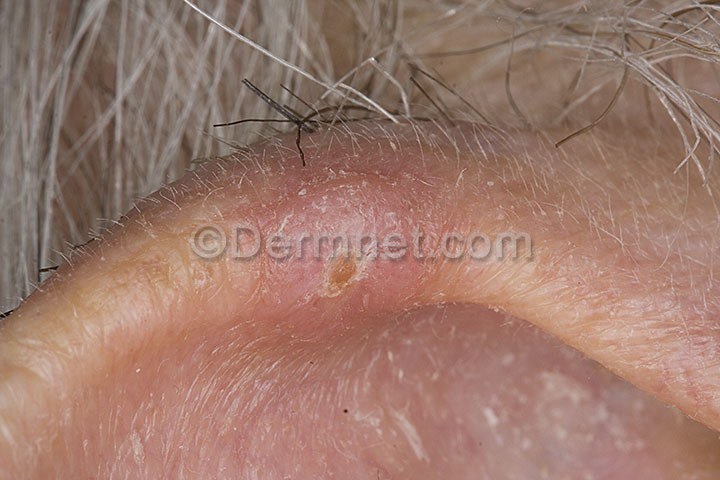
Disease: Seborrheic Keratoses and other Benign Tumors